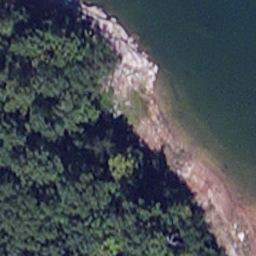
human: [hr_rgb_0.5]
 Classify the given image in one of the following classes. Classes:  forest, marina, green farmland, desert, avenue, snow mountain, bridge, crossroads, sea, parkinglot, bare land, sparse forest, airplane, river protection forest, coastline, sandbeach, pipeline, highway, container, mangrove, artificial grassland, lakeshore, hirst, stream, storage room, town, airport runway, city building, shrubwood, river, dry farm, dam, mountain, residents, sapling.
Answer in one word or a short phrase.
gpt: lakeshore